Question: I know how I can horizontally center the entire page with CSS. But is there a way to vertically center the page? Something like this...
---

---
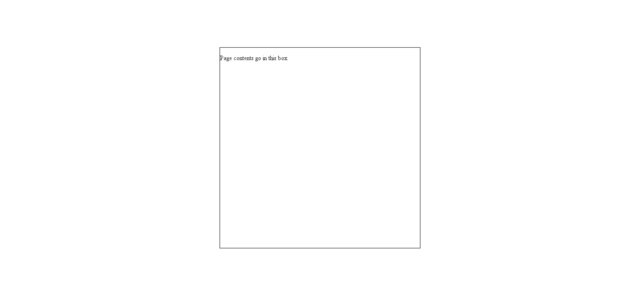
Answer: There's a great article in MicroTut to do that <URL>
Centering with CSS:
'''
.className{
width:300px;
height:200px;
position:absolute;
left:50%;
top:50%;
margin:-100px 0 0 -150px;
}
'''
Centering with JQuery:
'''
$(window).resize(function(){
$('.className').css({
position:'absolute',
left: ($(window).width() - $('.className').outerWidth())/2,
top: ($(window).height() - $('.className').outerHeight())/2
});
});
// To initially run the function:
$(window).resize();
'''
And you can see a demo <URL>